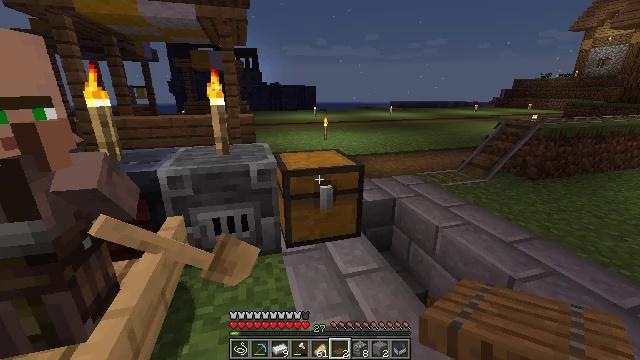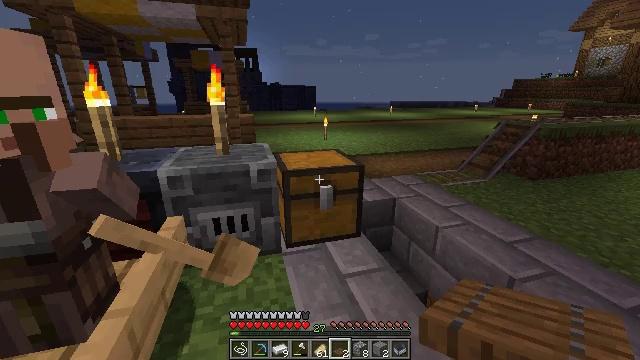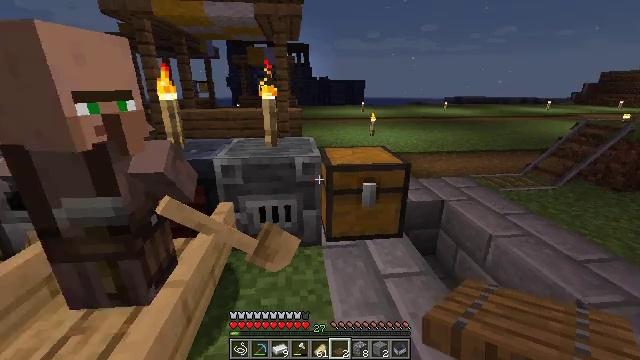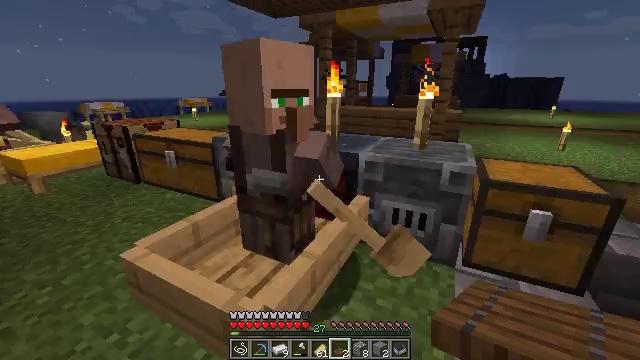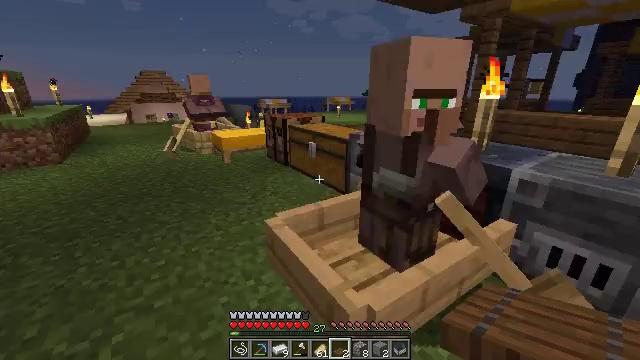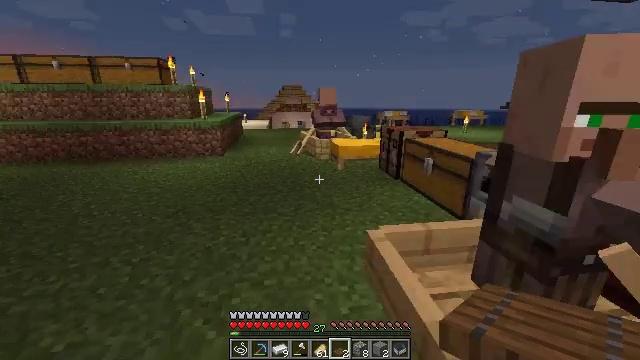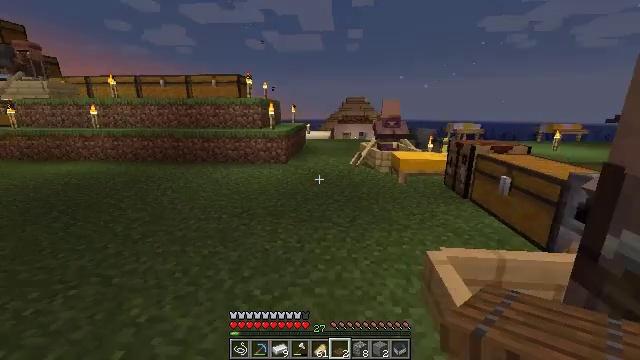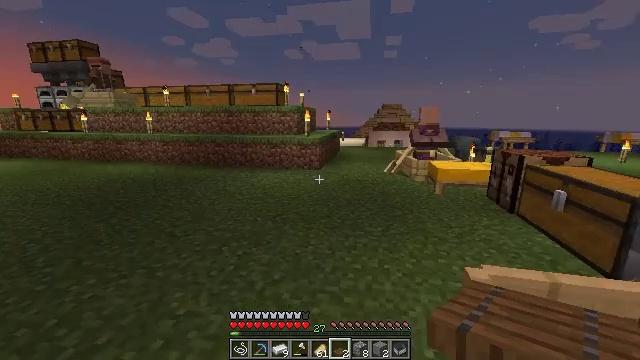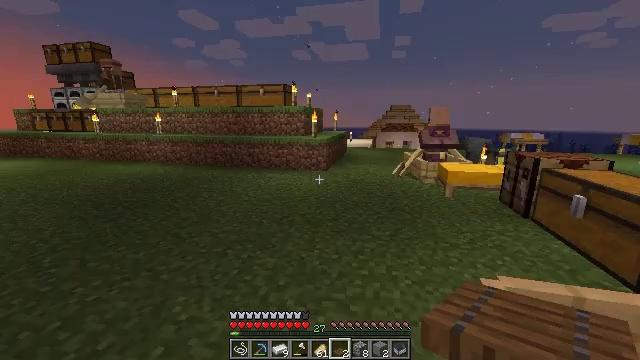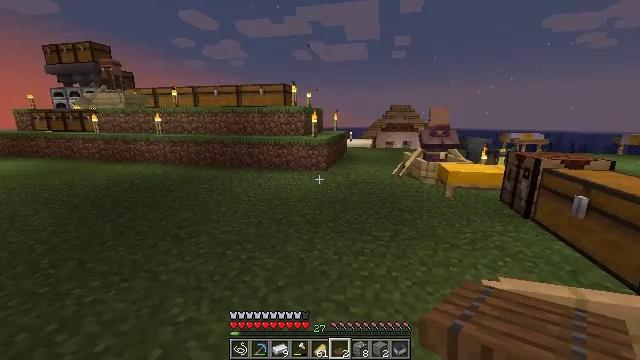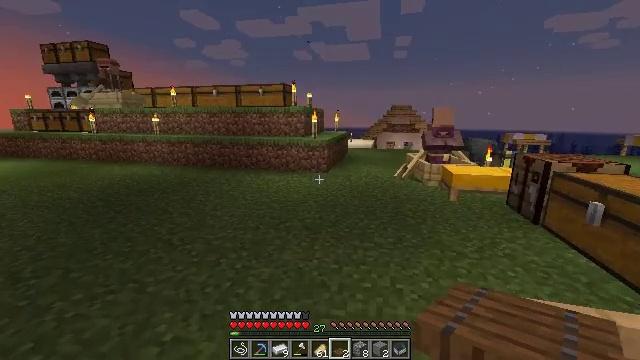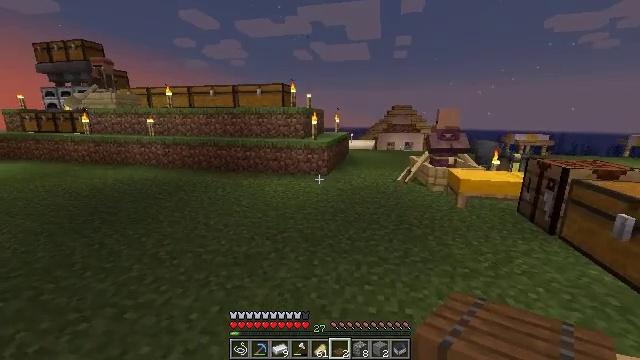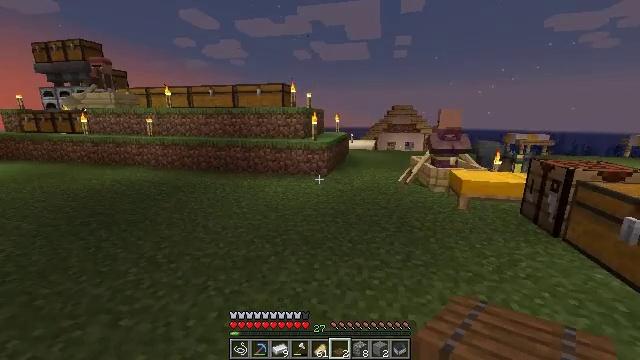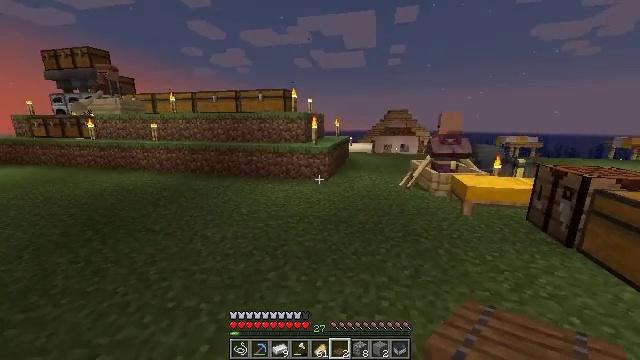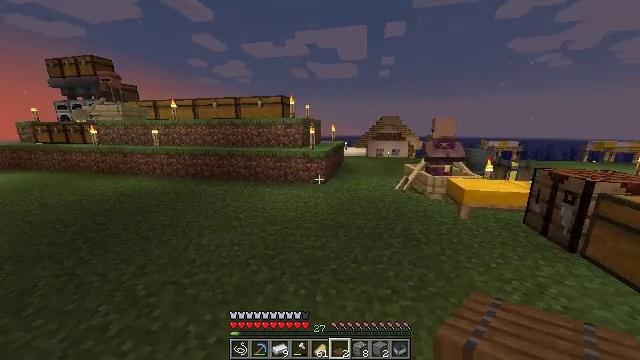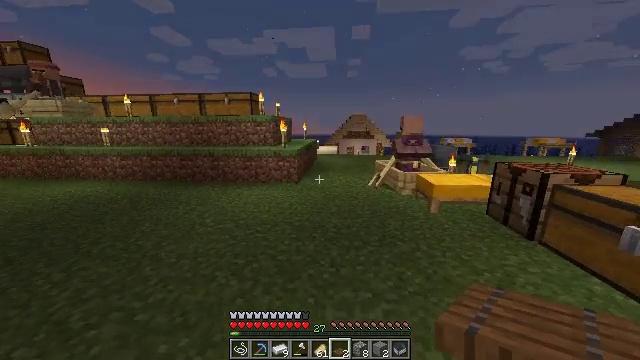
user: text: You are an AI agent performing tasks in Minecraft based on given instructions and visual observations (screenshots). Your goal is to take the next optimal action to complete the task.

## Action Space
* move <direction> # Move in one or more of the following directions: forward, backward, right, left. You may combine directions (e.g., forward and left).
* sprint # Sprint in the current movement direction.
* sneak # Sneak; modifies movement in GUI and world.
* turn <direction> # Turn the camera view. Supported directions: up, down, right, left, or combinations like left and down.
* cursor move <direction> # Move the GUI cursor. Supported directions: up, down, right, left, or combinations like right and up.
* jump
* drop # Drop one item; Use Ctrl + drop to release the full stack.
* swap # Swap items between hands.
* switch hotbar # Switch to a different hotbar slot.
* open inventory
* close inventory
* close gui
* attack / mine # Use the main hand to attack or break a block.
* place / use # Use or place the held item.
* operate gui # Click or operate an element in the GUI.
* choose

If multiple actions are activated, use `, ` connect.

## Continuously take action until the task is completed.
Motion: motion action
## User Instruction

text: Take materials to craft a smithing table.
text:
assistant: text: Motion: no_op
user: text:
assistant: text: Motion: turn left and down
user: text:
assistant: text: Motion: turn left
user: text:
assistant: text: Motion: turn left
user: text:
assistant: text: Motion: turn left and up
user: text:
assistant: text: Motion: turn left and up
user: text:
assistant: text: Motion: turn left and up
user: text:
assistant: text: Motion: move forward, turn left
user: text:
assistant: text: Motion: move forward
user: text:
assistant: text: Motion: move forward
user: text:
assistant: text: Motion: move forward
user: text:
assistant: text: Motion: move forward, sprint
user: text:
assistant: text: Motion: move forward, sprint
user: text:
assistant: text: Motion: move forward, sprint
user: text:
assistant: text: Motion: move forward, sprint, turn right
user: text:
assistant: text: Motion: move forward, turn right and down
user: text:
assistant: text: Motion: move forward, turn right
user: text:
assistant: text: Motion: move forward, turn right
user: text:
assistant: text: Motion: move forward, turn right
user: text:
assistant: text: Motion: move forward, turn right
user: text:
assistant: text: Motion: move forward, turn right
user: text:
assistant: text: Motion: move forward, turn right and down
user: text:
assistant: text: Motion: move forward, turn right and down
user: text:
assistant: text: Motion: move forward, turn right and down
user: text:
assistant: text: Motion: move forward, turn right
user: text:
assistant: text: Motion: move forward, turn right
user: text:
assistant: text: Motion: no_op
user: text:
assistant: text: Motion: no_op
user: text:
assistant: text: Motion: use / place
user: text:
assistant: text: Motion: use / place